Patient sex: F
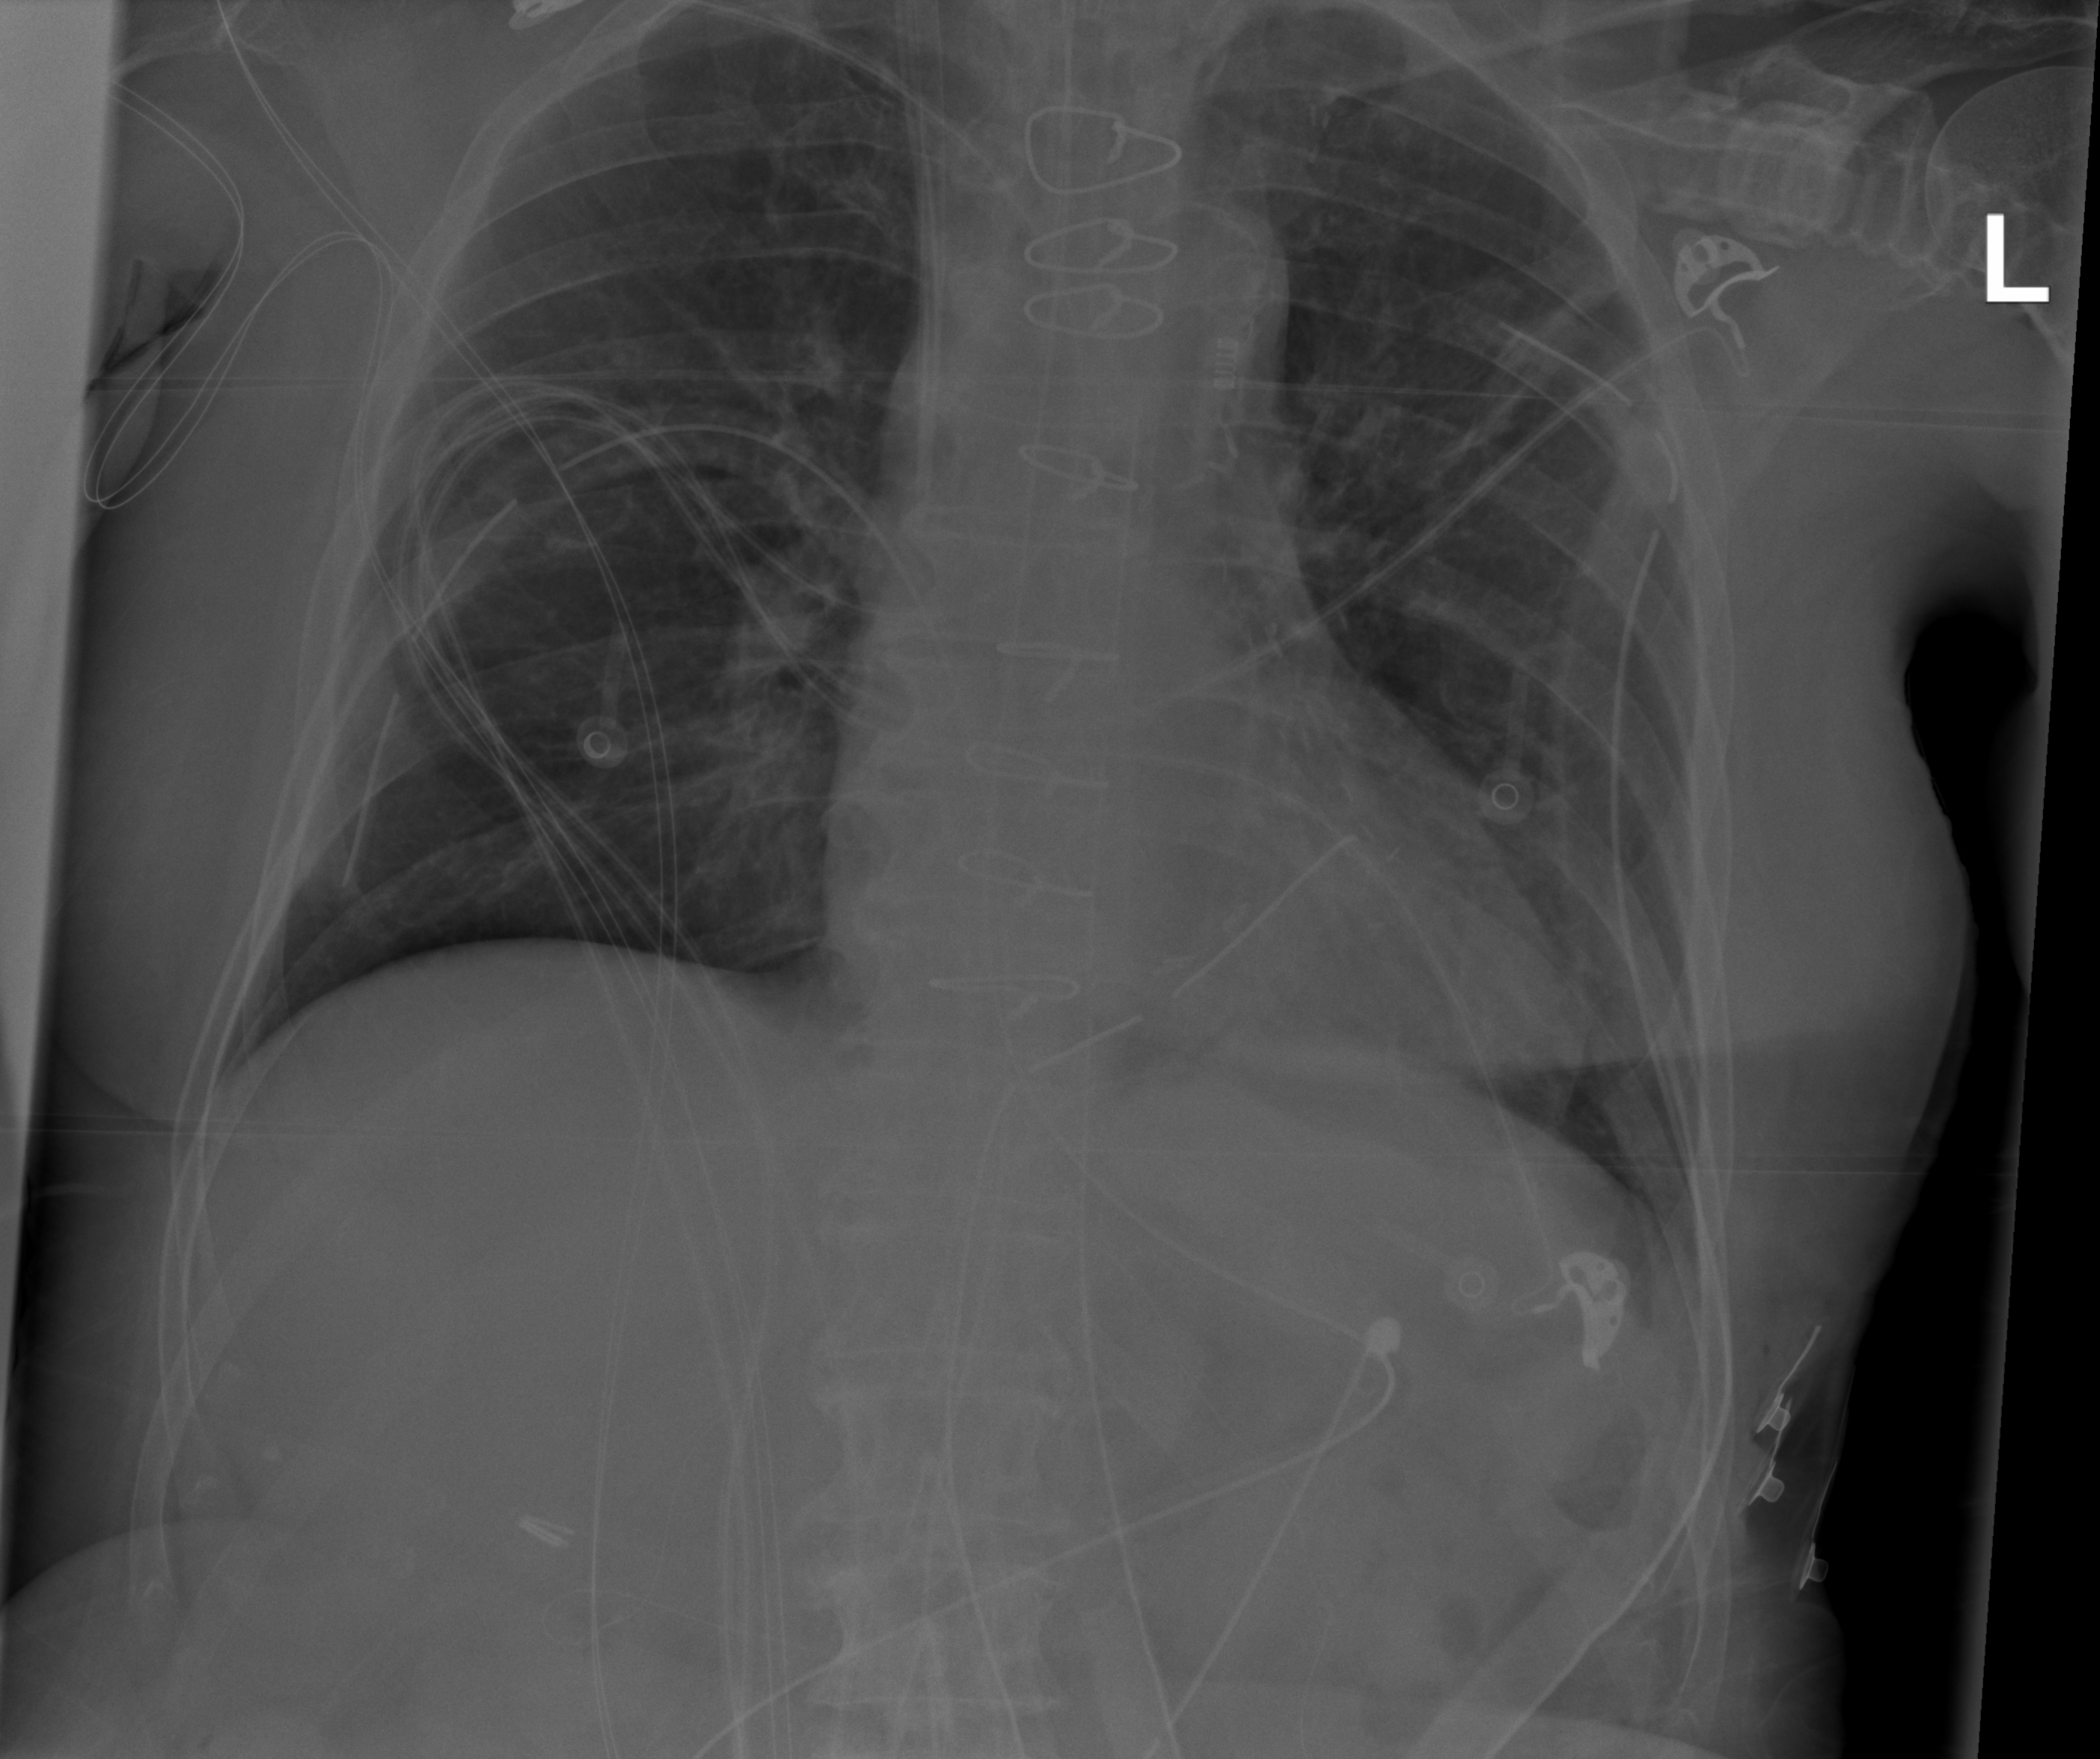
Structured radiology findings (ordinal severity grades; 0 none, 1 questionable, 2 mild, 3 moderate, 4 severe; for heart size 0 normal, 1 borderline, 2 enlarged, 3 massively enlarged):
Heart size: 0
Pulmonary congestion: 1
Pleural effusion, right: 0
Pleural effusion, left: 0
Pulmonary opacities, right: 0
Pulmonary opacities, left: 0
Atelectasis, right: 0
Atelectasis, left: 0